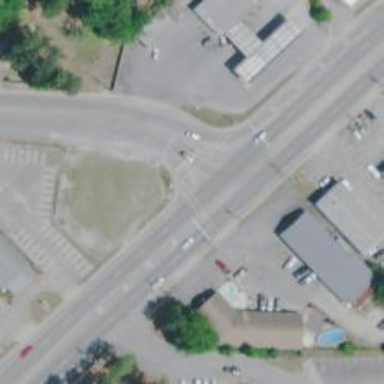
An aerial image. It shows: Crossing on the road.